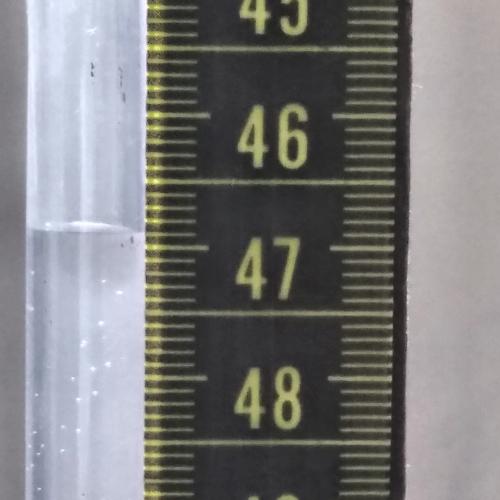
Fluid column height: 46.9 cm